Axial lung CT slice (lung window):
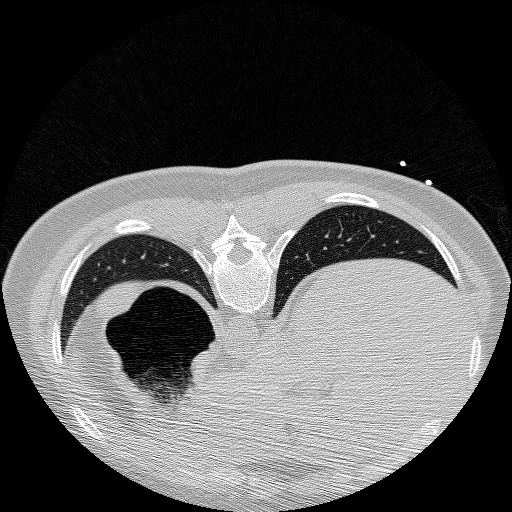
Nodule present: no